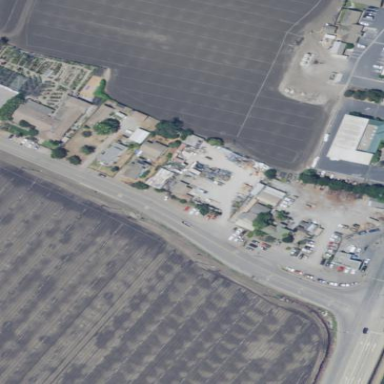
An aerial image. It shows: Commercial area.